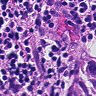
Metastatic tissue present: no